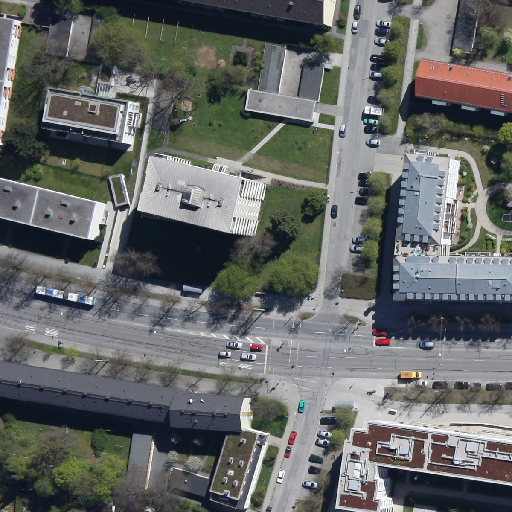
Referring expression: light-duty vehicle